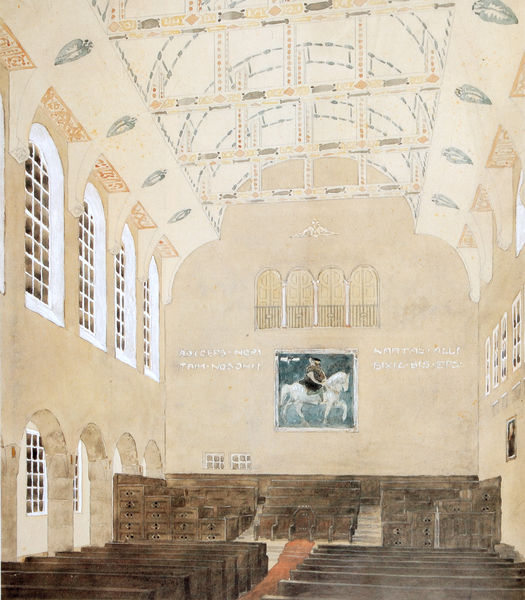
Titel: Universität Jena (Aula)
Künstler: Theodor Fischer
Standort: München
Institution: Architektursammlung der Technischen Universität
Schlagwörter: blau, gemälde, weiß, aquarell, gelb, braun, fenster, hell, holz, nacht, orange, raum, skizze, stuhl, stühle, säulen, zeichnung, blick, dach, rot, weg, beige, malerei, teppich, alt, wand, architektur, bild, innenraum, porträt, gitter, kirche, decke, innen, bühne, pferd, reiter, balkon, schrift, bilder, sitz, bogen, studie, bank, saal, rundbogen, treppe, gestühl, ornamente, balken, durchgang, stufen, betrachtung, halle, bögen, wände, eingang, gang, arkade, gewölbe, offen, gebet, entwurf, schimmel, franz, bänke, reihen, bestuhlung, altarraum, konsolen, konsole, bemalung, streben, standbild, tonne, tonnengewölbe, aula, bankreihen, dachkonstruktion, blendarkaden, fensterreihe, holzbänke, martin, fran, jena, feierlich, heiliger martin, jeu, gefache, ehrwürdig, hlozbänke